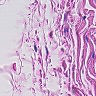
Metastatic tissue present: no